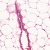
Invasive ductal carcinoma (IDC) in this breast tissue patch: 0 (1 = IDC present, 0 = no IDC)